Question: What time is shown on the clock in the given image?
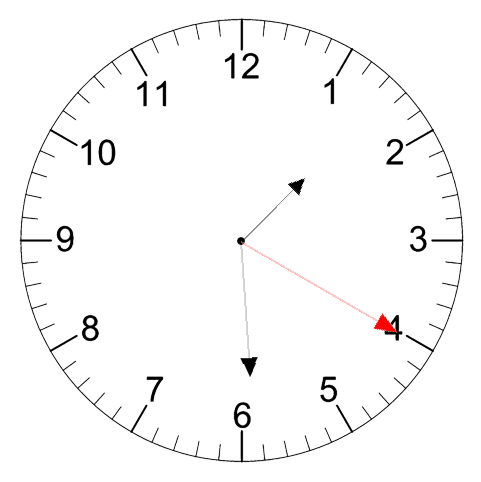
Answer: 01:29:20